Question: In plotly for python, is there anyway to do a plot with multiple variables on the x-axis against a single variable on the y-axis? The scatter_matrix function uses every variable combination, but I am looking for just a single variable on the y-axis. In seaborn, the graph below is easy to produce with pairplot, but can it be done in plotly?

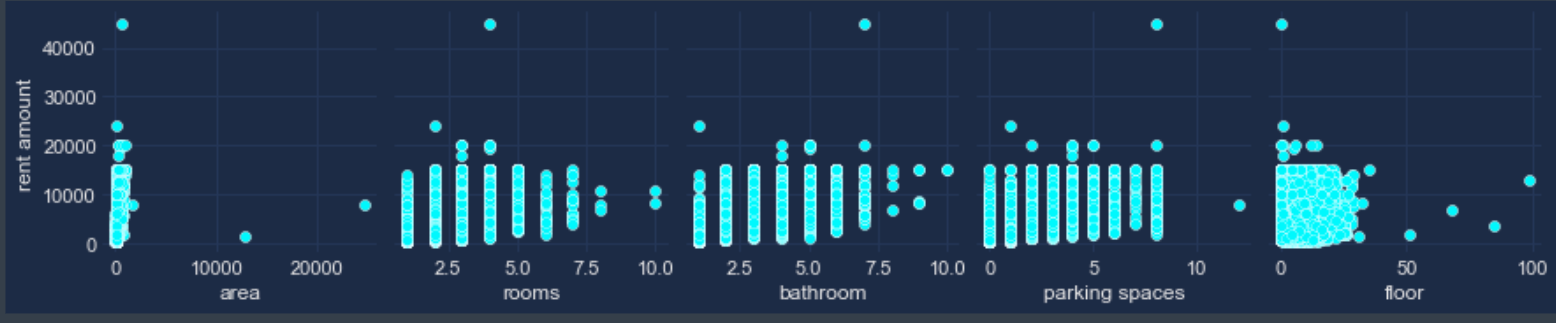
Answer: Yes, you can use subplot with row = 1 and columns = whatever you want, like that:
'''
import plotly.express as px
from plotly.subplots import make_subplots
df = px.data.iris()
fig = make_subplots(rows=1, cols=3)
fig.add_trace(
go.Scatter(x=df["sepal_width"], y=df["petal_length"], mode="markers",name="Scatter 1"),
row=1, col=1
)
fig.add_trace(
go.Scatter(x=df["sepal_length"], y=df["petal_length"], mode="markers",name="Scatter 2"),
row=1, col=2
)
fig.add_trace(
go.Scatter(x=df["petal_width"], y=df["petal_length"], mode="markers", name="Scatter 3",),
row=1, col=3
)
fig.show()
'''
<URL>